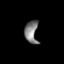
Tissue: lung
Cell type: Epithelial cells
Senescence score: 0.1927
Nuclear area (px): 289
Mean DAPI intensity: 125.363